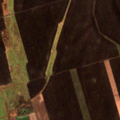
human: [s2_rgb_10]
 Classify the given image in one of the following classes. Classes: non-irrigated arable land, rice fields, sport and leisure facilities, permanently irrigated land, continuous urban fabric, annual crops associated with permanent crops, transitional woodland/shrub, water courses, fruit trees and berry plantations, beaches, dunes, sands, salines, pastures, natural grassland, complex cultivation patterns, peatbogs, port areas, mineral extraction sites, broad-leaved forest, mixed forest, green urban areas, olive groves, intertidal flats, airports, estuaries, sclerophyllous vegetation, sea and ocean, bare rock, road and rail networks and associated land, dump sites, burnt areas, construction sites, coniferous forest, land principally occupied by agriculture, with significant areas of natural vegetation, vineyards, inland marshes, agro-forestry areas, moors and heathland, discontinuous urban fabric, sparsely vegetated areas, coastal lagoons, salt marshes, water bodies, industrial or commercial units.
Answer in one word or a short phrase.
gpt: non-irrigated arable land, pastures